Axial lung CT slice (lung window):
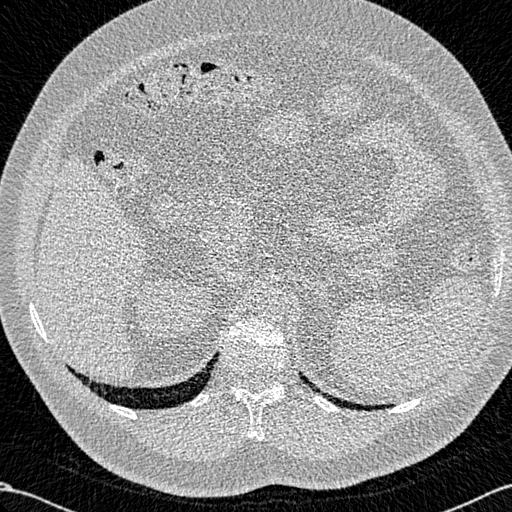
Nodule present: no